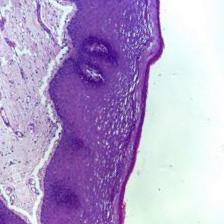
Diagnosis: Normal